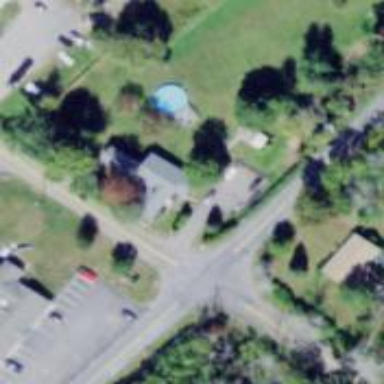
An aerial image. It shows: Road with stop sign.